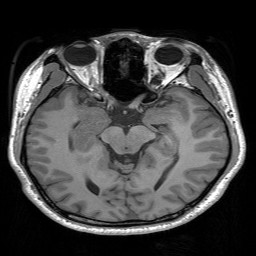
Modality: T1w
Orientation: coronal
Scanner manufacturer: siemens
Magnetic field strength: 3 T